Question: I want to create a datatable using dc.js. My javascript code is as follows:
'''
dataTable.width(800).height(800)
.dimension(collegeDimension)
.group(function(d) { return "List of all Selected Students"
})
.size(100)
.columns([
function(d) { return d.student_name; },
function(d) { return d.student_grade; }
])
.sortBy(function(d){ return d.order-details.order-id; })
// (optional) sort order, :default ascending
.order(d3.ascending);
'''
I have a json file which looks something like this :
'''
[{
"college_name":"abc",
"college_students":[
{
"student_name":"xyz1",
"student_grade":"A"
},
{
"student_name":"xyz2",
"student_grade":"B"
}
]},{
"college_name":"abc1",
"college_students":[
{
"student_name":"xyz3",
"student_grade":"A"
},
{
"student_name":"xyz4",
"student_grade":"B"
}
]},{
"college_name":"abc2",
"college_students":[
{
"student_name":"xyz5",
"student_grade":"A"
},
{
"student_name":"xyz6",
"student_grade":"B"
}
]}]
'''
I have a requirement where I cannot change the structure of the json.
Is it possible to parse the data and create a data table that has the following structure using dataTable?

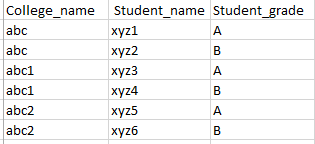
Answer: If anyone was wondering, I actually solved the problem although it is a sort of a hack . I went with this approach since my datatable was linked to other charts and graphs on my page and needed to update dynamically as a filter took place on the other charts. So though answer did solve my problem of handling the data by allowing me to turn the data flat, I still had to combine the two crossfilters that get created.
'''
dataTable.width(800).height(800)
.dimension(collegeDimension)
.transitionDuration(1000)
.group(function(d) { return "List of all Selected Students"
})
.size(100)
.columns(
[
function(d) {
studs = [];
for(var i=0;i<d.college_students.length;i++)
{
console.log(d.college_students[i].student_name);
studs += d.college_students[i].student_name+"<br\>";
}
return studs;
},
function(d) {
studs = [];
for(var i=0;i<d.college_students.length;i++)
{
console.log(d.college_students[i].student_grade);
studs += d.college_students[i].student_grade+"<br\>";
}
return studs;
}
])
// (optional) sort order, :default ascending
.order(d3.ascending);
'''